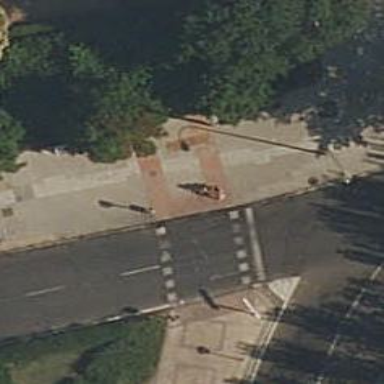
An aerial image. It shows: Pedestrian road.